Question: I have a Highcharts column chart with a couple of columns.
Fiddle: <URL>
The design calls for the x-axis to extend to the right, far beyond the last column.
Any ideas how I would do that?
This is what I'm aiming for:

coffee script:
'''
$("#container").highcharts
chart:
spacingRight: 200
type : 'column'
width: 305
height: 250
series: [data: [71, 29]]
xAxis:
categories: ['Column A','Column B']
tickWidth: 0
yAxis:
min: 0
title:
text: ''
labels:
enabled: false
gridLineWidth: 0
'''
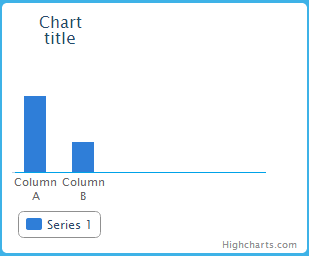
Answer: EDIT:
You need to specify more requirements for the chart if you do not want to keep the default items. This still lets you extend the xAxis beyond the 2 data points. To adjust the width of the points you need to use a mixture of one or more of the following: <URL>, and perhaps some others.
<URL> is an updated jsFiddle with some modifications to your code in regular js.
You would have to do something like <URL> but the basic idea is there. You first need to set how many categories you want to show with 'max: xxxx'. This will extend the xAxis out. You then probably want to hide that "5" so you need to use the label formatter function.
'''
xAxis:
categories: ['Column A','Column B']
tickWidth: 0
max: 5
labels:
formatter: function() {
if (this.value <> 5) {
return this.value;
}
}
'''